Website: walmart
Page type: receipt
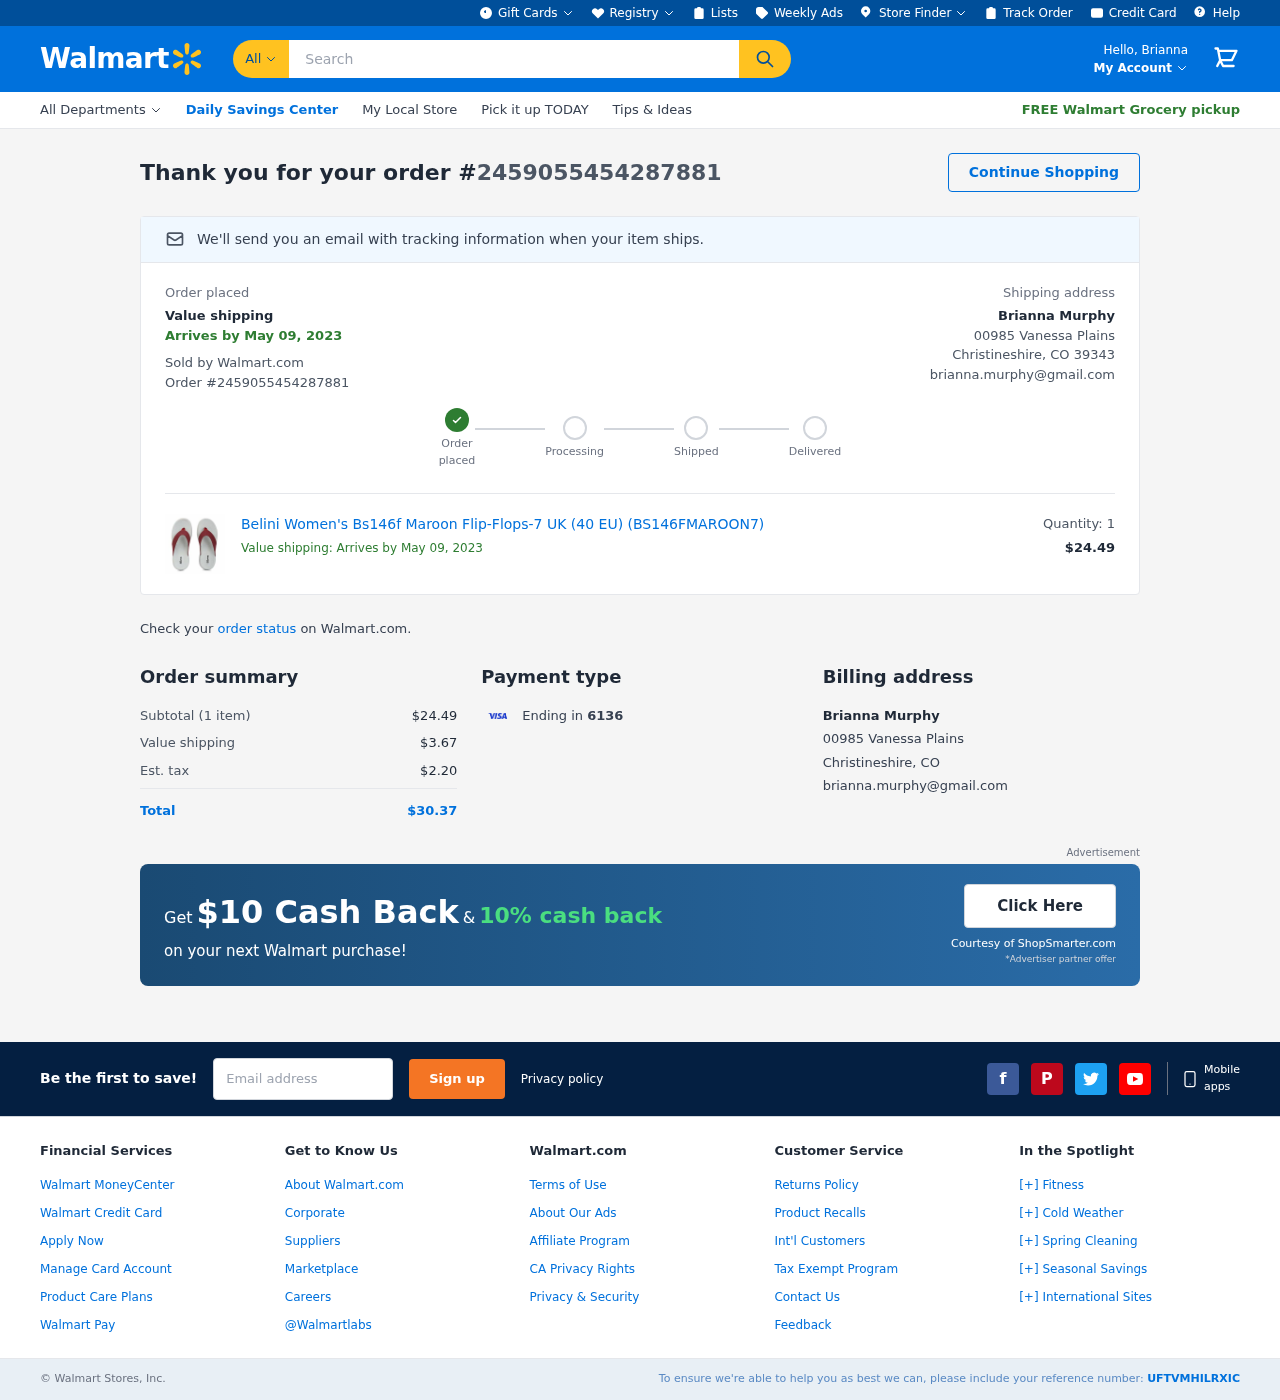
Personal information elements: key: PII_CARD_LAST4
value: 6136
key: PII_EMAIL
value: brianna.murphy@gmail.com
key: PII_FIRSTNAME
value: Brianna
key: PII_FULLNAME
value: Brianna Murphy
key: PII_STREET
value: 00985 Vanessa Plains
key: PII_CITY_STATE_ZIP
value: Christineshire, CO 39343
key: PII_FULLNAME2
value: Brianna Murphy
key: PII_CITY_STATE2
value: Christineshire, CO
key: PII_EMAIL2
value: brianna.murphy@gmail.com
Product elements: key: PRODUCT1_NAME
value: Belini Women's Bs146f Maroon Flip-Flops-7 UK (40 EU) (BS146FMAROON7)
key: PRODUCT1_PRICE
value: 24.49
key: PRODUCT1_QUANTITY
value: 1
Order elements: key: ORDER_ID2
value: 2459055454287881
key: ORDER_DELIVERY_DATE
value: May 09, 2023
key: ORDER_ID
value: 2459055454287881
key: ORDER_DELIVERY_DATE2
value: May 09, 2023
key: ORDER_NUM_ITEMS
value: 1
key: ORDER_SUBTOTAL
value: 24.49
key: ORDER_SHIPPING_COST
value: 3.67
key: ORDER_TAX
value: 2.20
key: ORDER_TOTAL
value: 30.37
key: ORDER_REF
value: UFTVMHILRXIC
Search elements: key: HEADER_SEARCH
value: Search